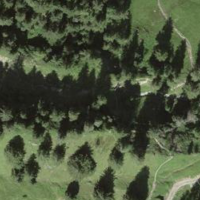
EUNIS habitat code: 26
Species observed at this site:
Neottia ovata